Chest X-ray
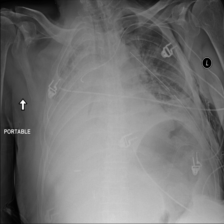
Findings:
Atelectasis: negative
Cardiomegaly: negative
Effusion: negative
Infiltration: negative
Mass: negative
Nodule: negative
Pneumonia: negative
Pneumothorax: positive
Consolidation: negative
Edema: negative
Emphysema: positive
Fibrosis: negative
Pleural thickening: negative
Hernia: negative